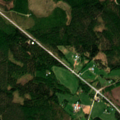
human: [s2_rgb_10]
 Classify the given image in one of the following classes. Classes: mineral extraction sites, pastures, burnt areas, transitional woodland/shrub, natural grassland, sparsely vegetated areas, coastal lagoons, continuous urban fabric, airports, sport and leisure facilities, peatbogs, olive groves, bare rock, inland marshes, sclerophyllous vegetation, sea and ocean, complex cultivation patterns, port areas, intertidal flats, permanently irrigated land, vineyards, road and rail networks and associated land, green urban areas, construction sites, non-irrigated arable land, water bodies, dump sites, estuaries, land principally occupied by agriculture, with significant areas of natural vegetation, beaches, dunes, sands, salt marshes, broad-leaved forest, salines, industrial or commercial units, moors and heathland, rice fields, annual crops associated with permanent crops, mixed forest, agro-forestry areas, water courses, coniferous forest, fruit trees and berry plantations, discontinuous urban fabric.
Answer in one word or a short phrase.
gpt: land principally occupied by agriculture, with significant areas of natural vegetation, coniferous forest, mixed forest